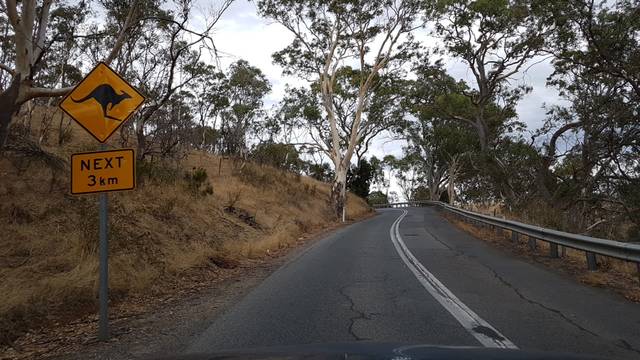
Region: Australia
Coordinates: -34.841, 138.732